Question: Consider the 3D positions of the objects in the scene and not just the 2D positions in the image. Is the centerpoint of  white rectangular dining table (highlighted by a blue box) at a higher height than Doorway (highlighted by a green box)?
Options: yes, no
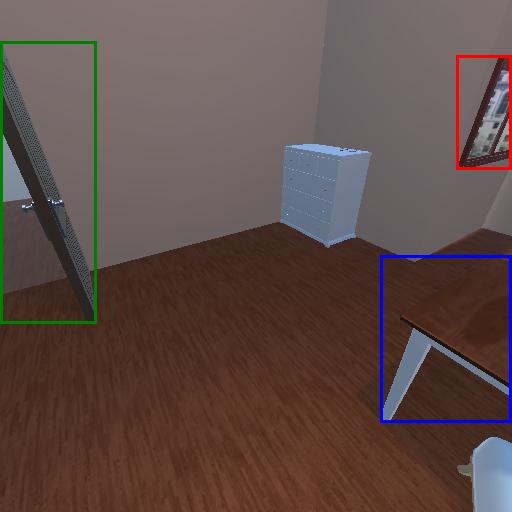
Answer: yes